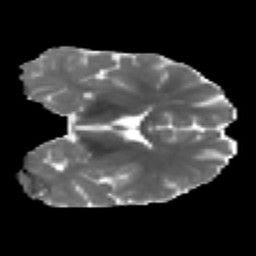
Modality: MD
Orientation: coronal
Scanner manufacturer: ge
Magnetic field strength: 3 T
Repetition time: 7.98 s
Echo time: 0.0701 s